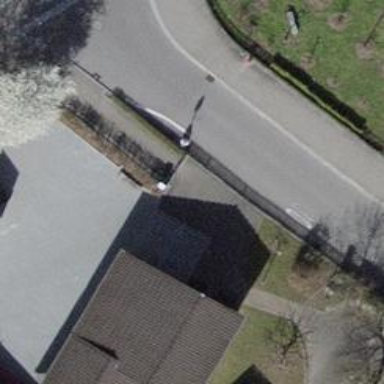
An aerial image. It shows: Sidewalk along the footway.